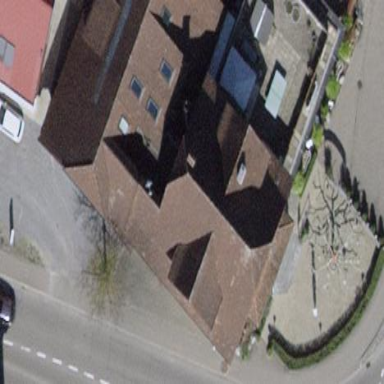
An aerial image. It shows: Restaurant in building.